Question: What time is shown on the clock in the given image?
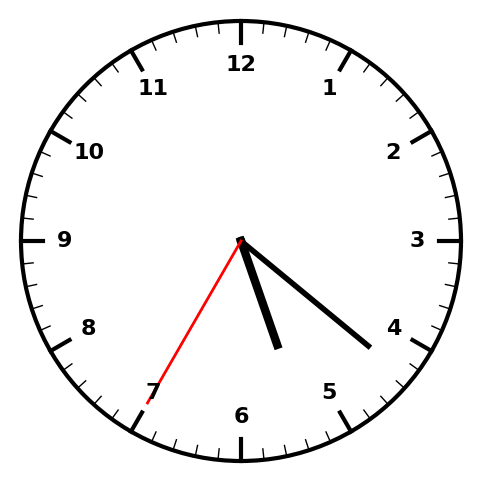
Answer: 05:21:35